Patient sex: F
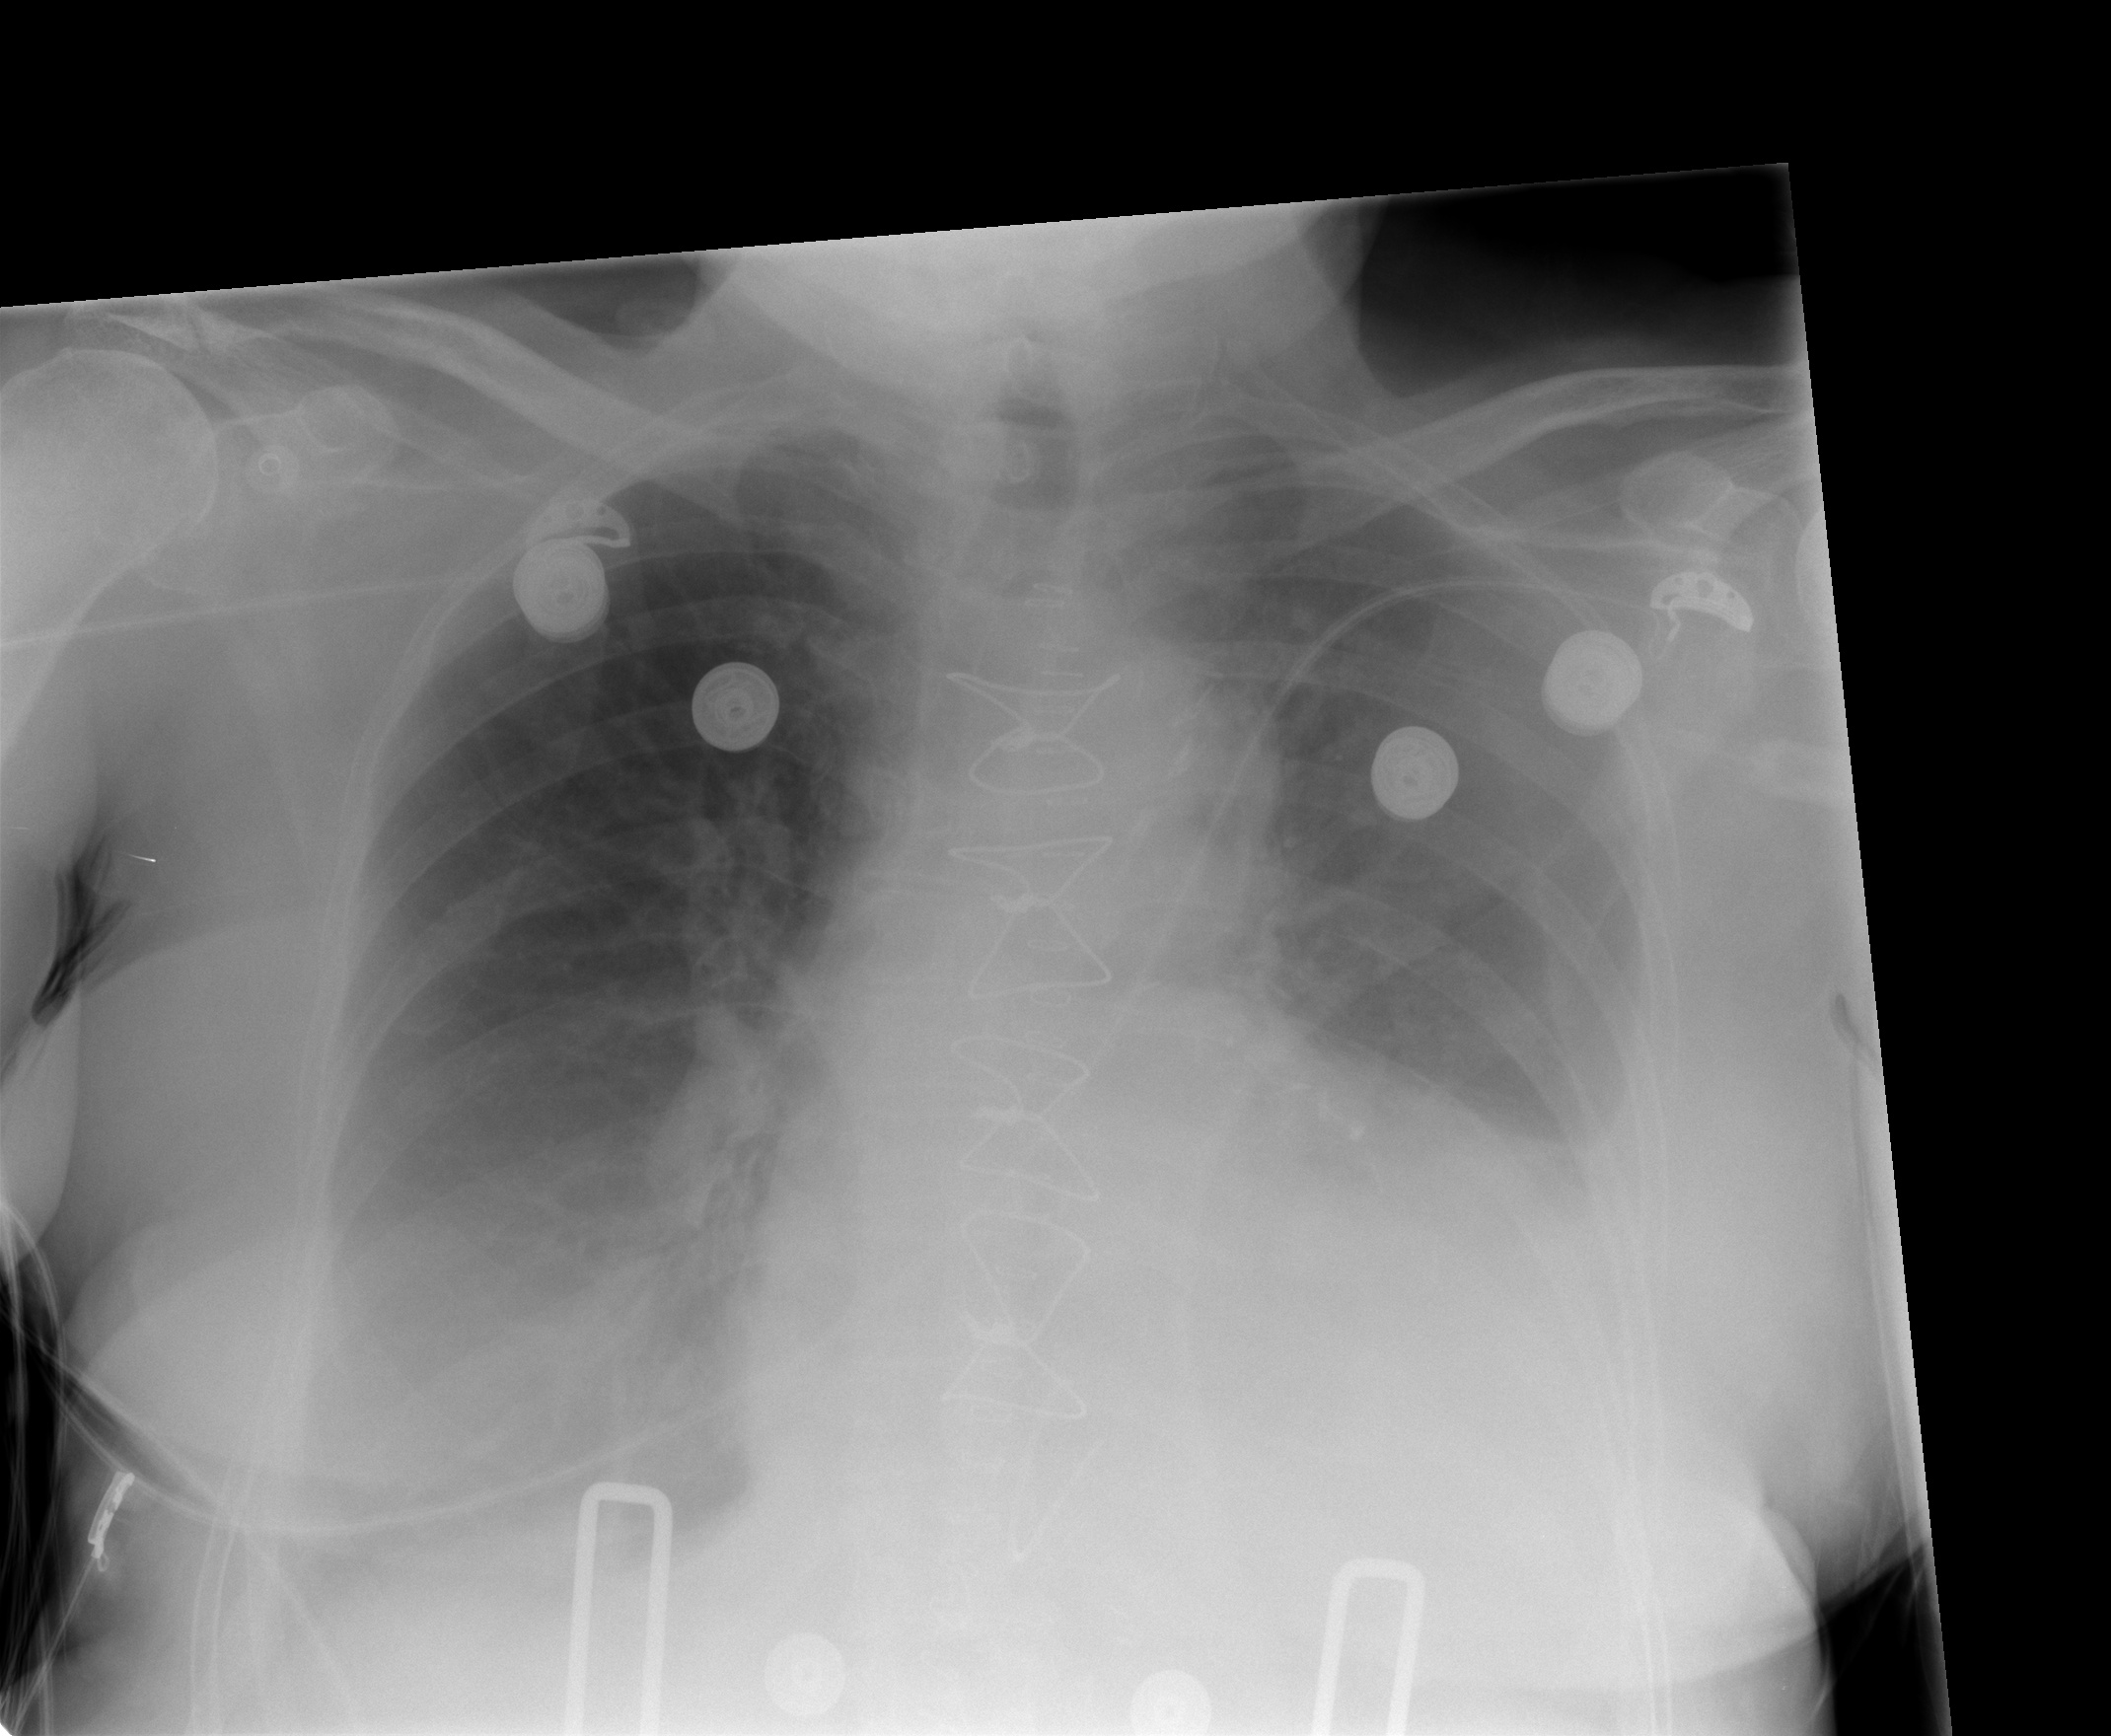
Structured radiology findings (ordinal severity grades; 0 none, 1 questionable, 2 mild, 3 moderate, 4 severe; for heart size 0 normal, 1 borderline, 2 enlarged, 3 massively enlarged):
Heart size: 2
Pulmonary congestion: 2
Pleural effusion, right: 2
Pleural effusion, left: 2
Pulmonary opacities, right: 0
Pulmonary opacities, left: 0
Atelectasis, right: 2
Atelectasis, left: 2